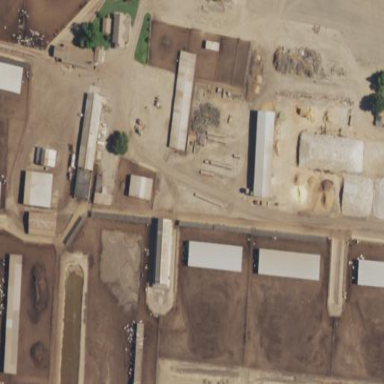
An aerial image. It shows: Farmyard area.